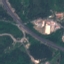
Land use / land cover class: Highway